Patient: sex M, age 25
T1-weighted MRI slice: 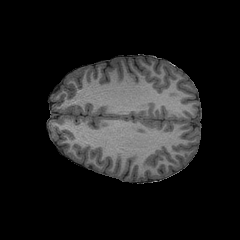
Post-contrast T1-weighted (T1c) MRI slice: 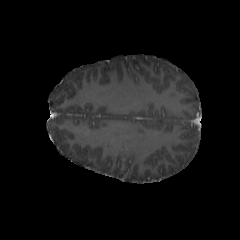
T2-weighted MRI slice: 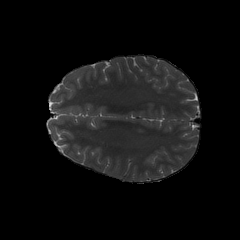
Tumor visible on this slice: no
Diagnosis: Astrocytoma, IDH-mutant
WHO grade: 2